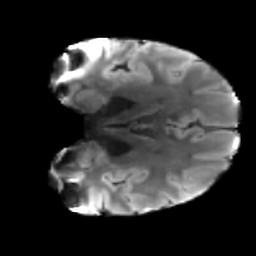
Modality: T2w
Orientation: coronal
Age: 24
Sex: female
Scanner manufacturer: siemens
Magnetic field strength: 3 T
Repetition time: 3.5 s
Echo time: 0.086 s